Question: I have a USB device that can
- - - - -
Now I want to create a widget that I can use to indicate position and target, but I also want the target indicator to be draggable with the mouse. What I have accomplished so far is the indicating part, which looks like this:

The black, filled triangle is the position; the target indicator is green.
What I want is to be able drag the target indicator around. While this is being done, the device's target should be updated with the current target indicator's value. I'm new to gui programming (until now I only took care of the USB stuff; this is my first custom widget), and I'm not sure how I can accomplish this.
Is it a good idea to leave the target indicator as a part of the widget, or should it be some kind of child? I'm pretty sure there are common patterns for this kind of job, but I don't know the right keywords to find them. Googling for things like "QWidget drag" only leads me to the drag and drop functions, which is not quite what I need.
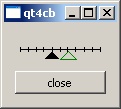
Answer: I don't think you should bother with child widgets. In your main QWidget, you just need to override three virtual protected functions:
'QWidget::mousePressEvent' -- this should check whether or not the user clicked on the target indicator, and if so, set a bool "clickedOnIndicator" to true (and accept the mouse event); otherwise set the bool to false, ignore the mouse event, and call the default implementation
'QWidget::mouseMoveEvent' -- first check if 'clickedOnIndicator' is true or not; if so, move the indicator to the new position and emit a signal 'YourWidget::indicatorMoved(int)', otherwise call the default implementation
'QWidget::paintEvent' -- paint the indicator at the correct position (and do whatever else you were doing in the paint event)